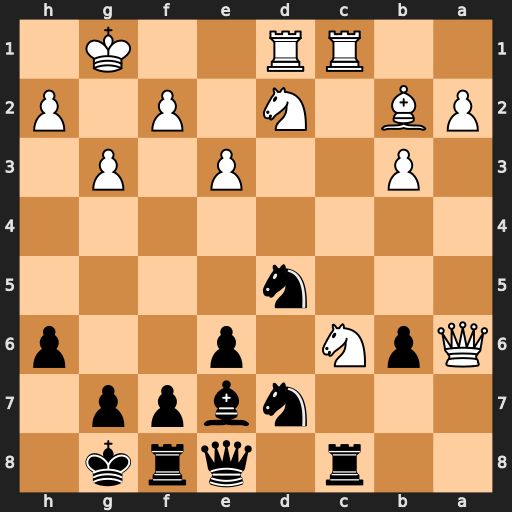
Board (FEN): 2r1qrk1/3nbpp1/QpN1p2p/3n4/8/1P2P1P1/PB1N1P1P/2RR2K1
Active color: b
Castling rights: -
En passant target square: -
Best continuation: Rxc6 Rxc6 Nb8